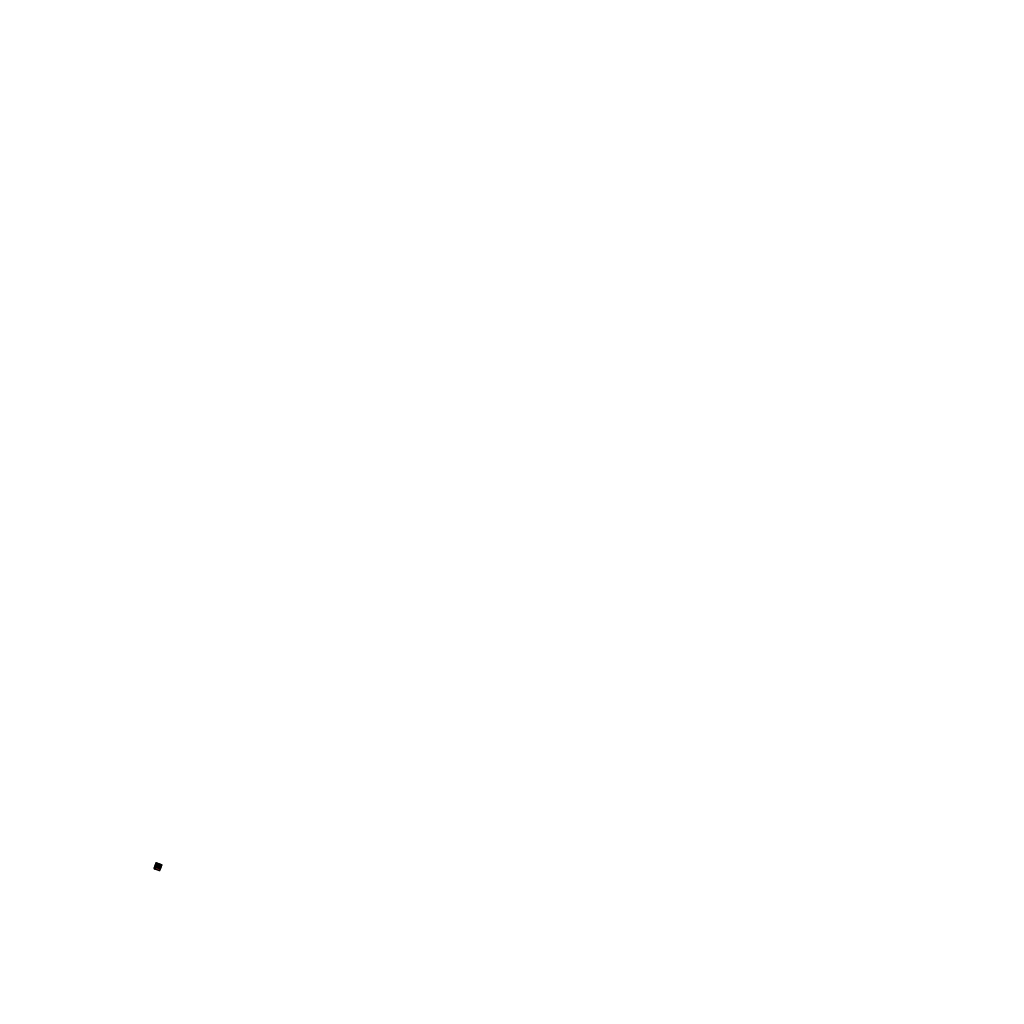
Tags: overhead vector_map, industrial, recreation, individual_rise, density_1, Building, Facility, 1.0 km²